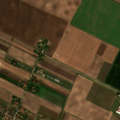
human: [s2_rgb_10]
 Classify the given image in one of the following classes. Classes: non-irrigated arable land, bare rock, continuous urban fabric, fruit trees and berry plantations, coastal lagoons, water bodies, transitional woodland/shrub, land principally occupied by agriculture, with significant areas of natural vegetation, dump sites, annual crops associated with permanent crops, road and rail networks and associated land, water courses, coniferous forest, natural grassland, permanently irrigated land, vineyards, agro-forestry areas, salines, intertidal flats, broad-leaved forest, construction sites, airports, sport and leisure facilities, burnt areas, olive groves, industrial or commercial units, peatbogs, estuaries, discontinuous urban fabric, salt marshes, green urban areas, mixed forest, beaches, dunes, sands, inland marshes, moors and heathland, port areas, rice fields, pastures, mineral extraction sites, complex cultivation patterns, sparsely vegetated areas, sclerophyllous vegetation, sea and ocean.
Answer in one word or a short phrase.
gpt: discontinuous urban fabric, non-irrigated arable land, fruit trees and berry plantations, complex cultivation patterns